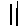
Label: line